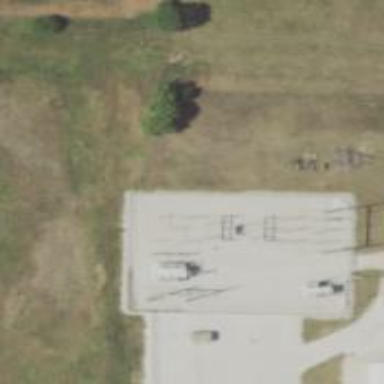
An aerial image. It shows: Switch for power supply.